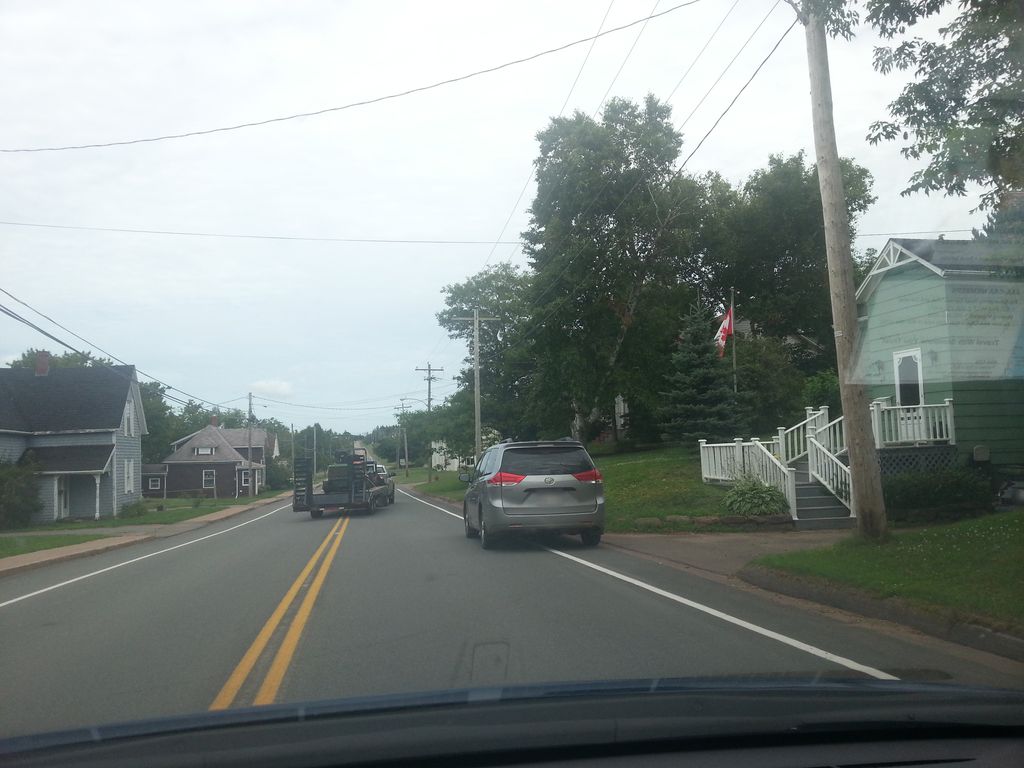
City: charlottetown